Question: Count the number of objects in the diagram.
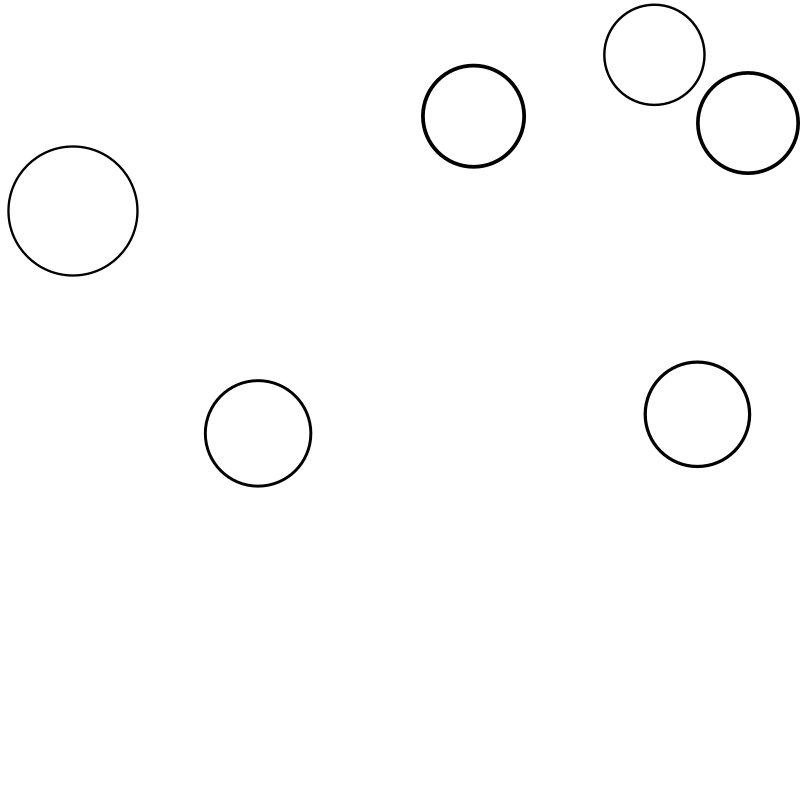
Answer: 6